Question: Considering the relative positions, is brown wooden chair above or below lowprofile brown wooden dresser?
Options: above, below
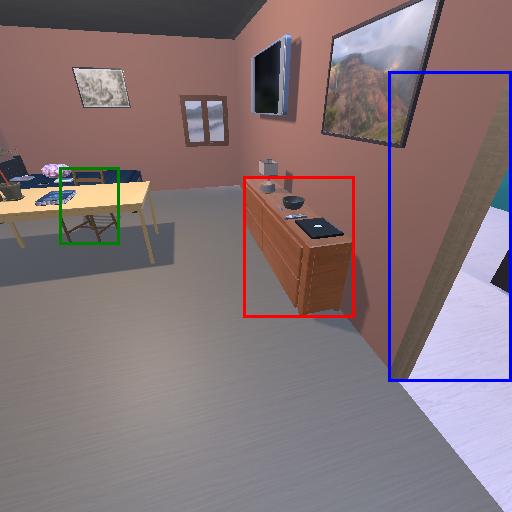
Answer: above